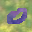
Label: 0